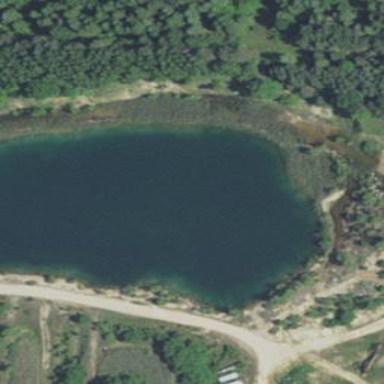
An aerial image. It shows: Peaceful pond surrounded by nature.